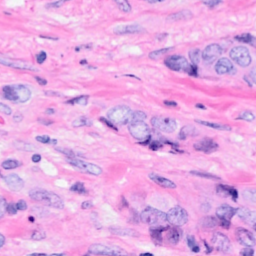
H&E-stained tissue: Breast